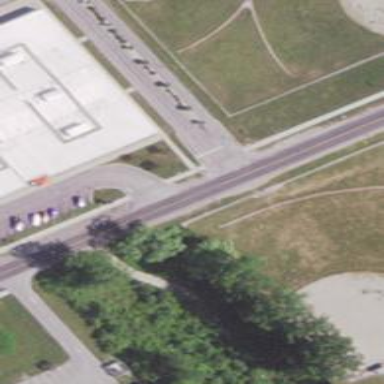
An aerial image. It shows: Marked crossing on the road.